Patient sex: M
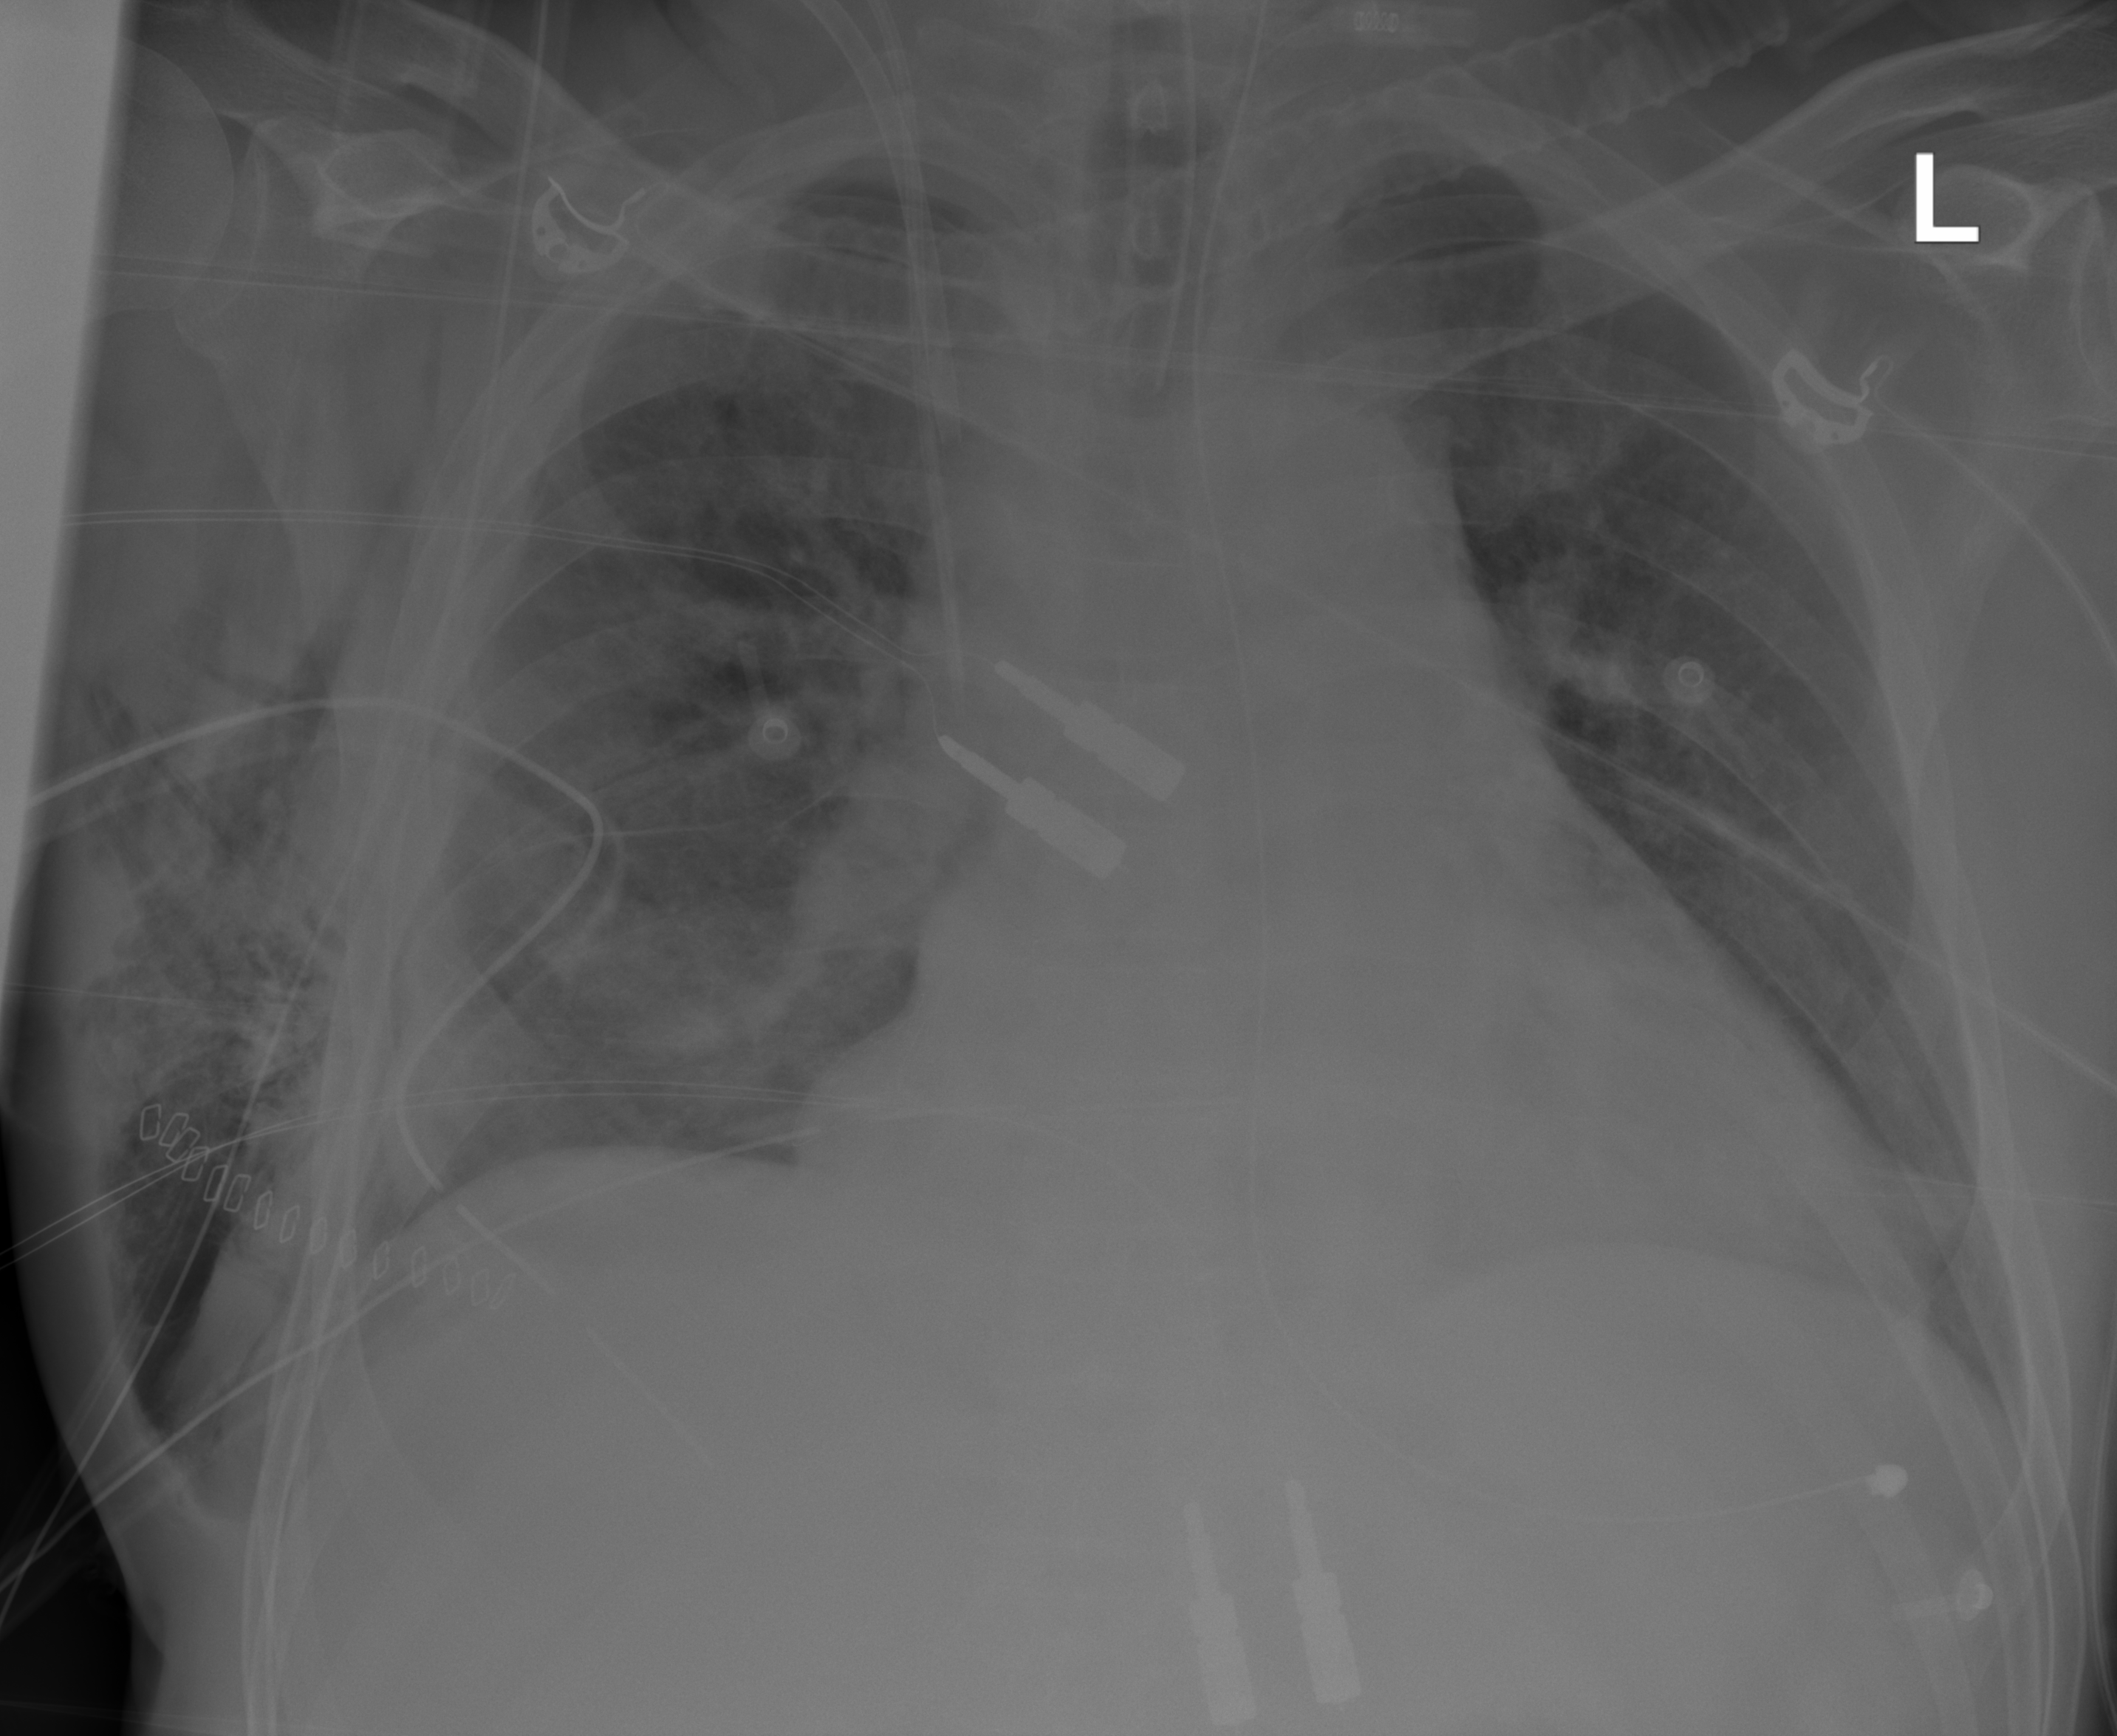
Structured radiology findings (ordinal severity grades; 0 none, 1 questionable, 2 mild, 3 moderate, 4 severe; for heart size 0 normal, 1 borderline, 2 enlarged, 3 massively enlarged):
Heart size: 2
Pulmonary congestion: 2
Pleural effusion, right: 0
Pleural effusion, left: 0
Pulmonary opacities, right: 0
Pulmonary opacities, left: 0
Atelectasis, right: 2
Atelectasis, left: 2